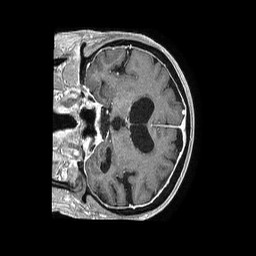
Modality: T1w
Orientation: coronal
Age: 78
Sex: female
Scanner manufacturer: philips
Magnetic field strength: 1.5 T
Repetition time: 0.007804 s
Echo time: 0.00362 s